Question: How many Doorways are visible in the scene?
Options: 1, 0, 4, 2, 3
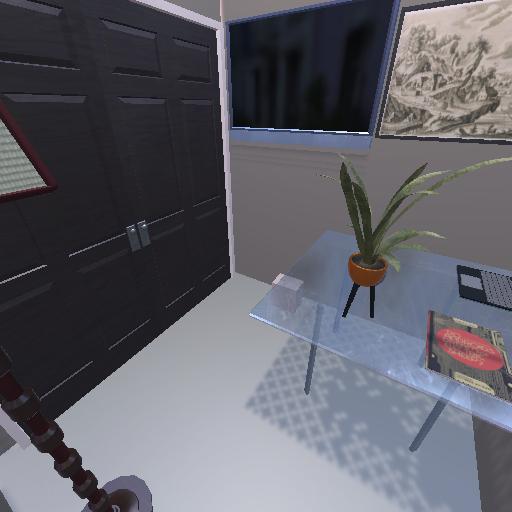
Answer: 1